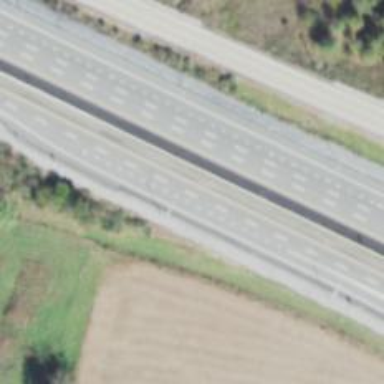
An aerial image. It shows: Motorway junction.